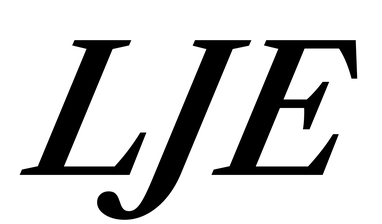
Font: LibreCaslonText-Italic_SemiBold_Italic